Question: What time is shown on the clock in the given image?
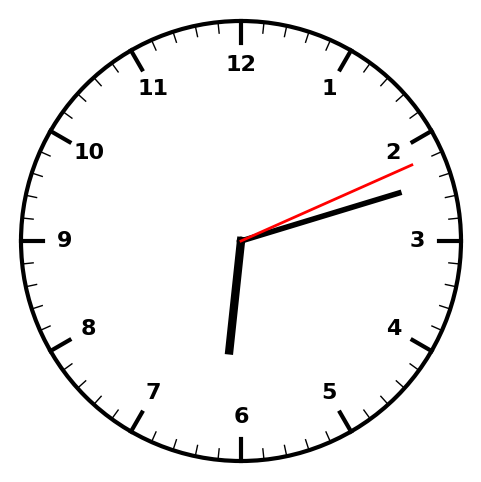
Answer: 06:12:11